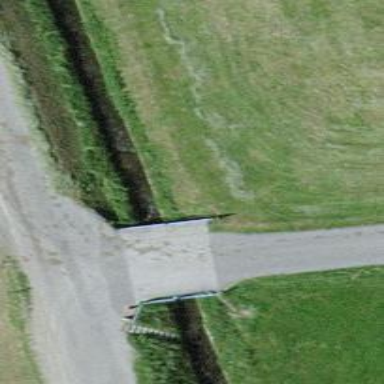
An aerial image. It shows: Culvert tunnel that serves as drain for the waterway.